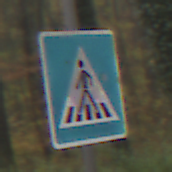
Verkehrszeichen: FussgaengerueberwegRechts
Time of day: MorningAfternoon
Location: Outdoor (Nature)
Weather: Overcast
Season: Autumn
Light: Natural